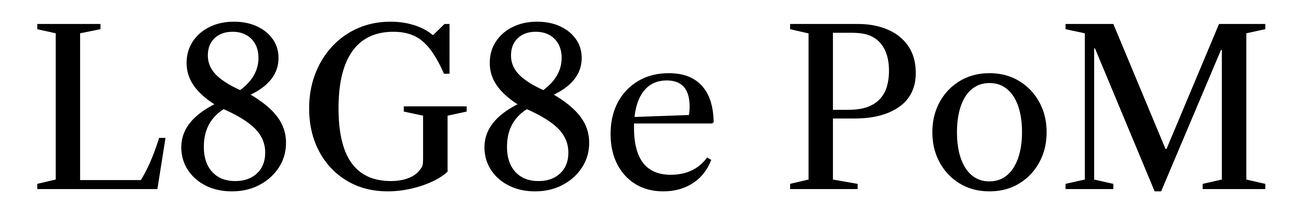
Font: LibreCaslonText_Regular